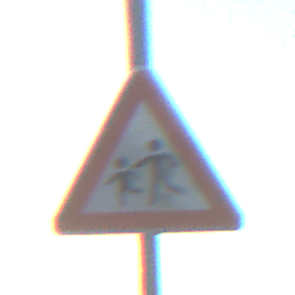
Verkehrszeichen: KinderRechts
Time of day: SunriseSunset
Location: Outdoor (Nature)
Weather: Clear
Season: NotSpecified
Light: Natural